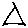
Label: triangle